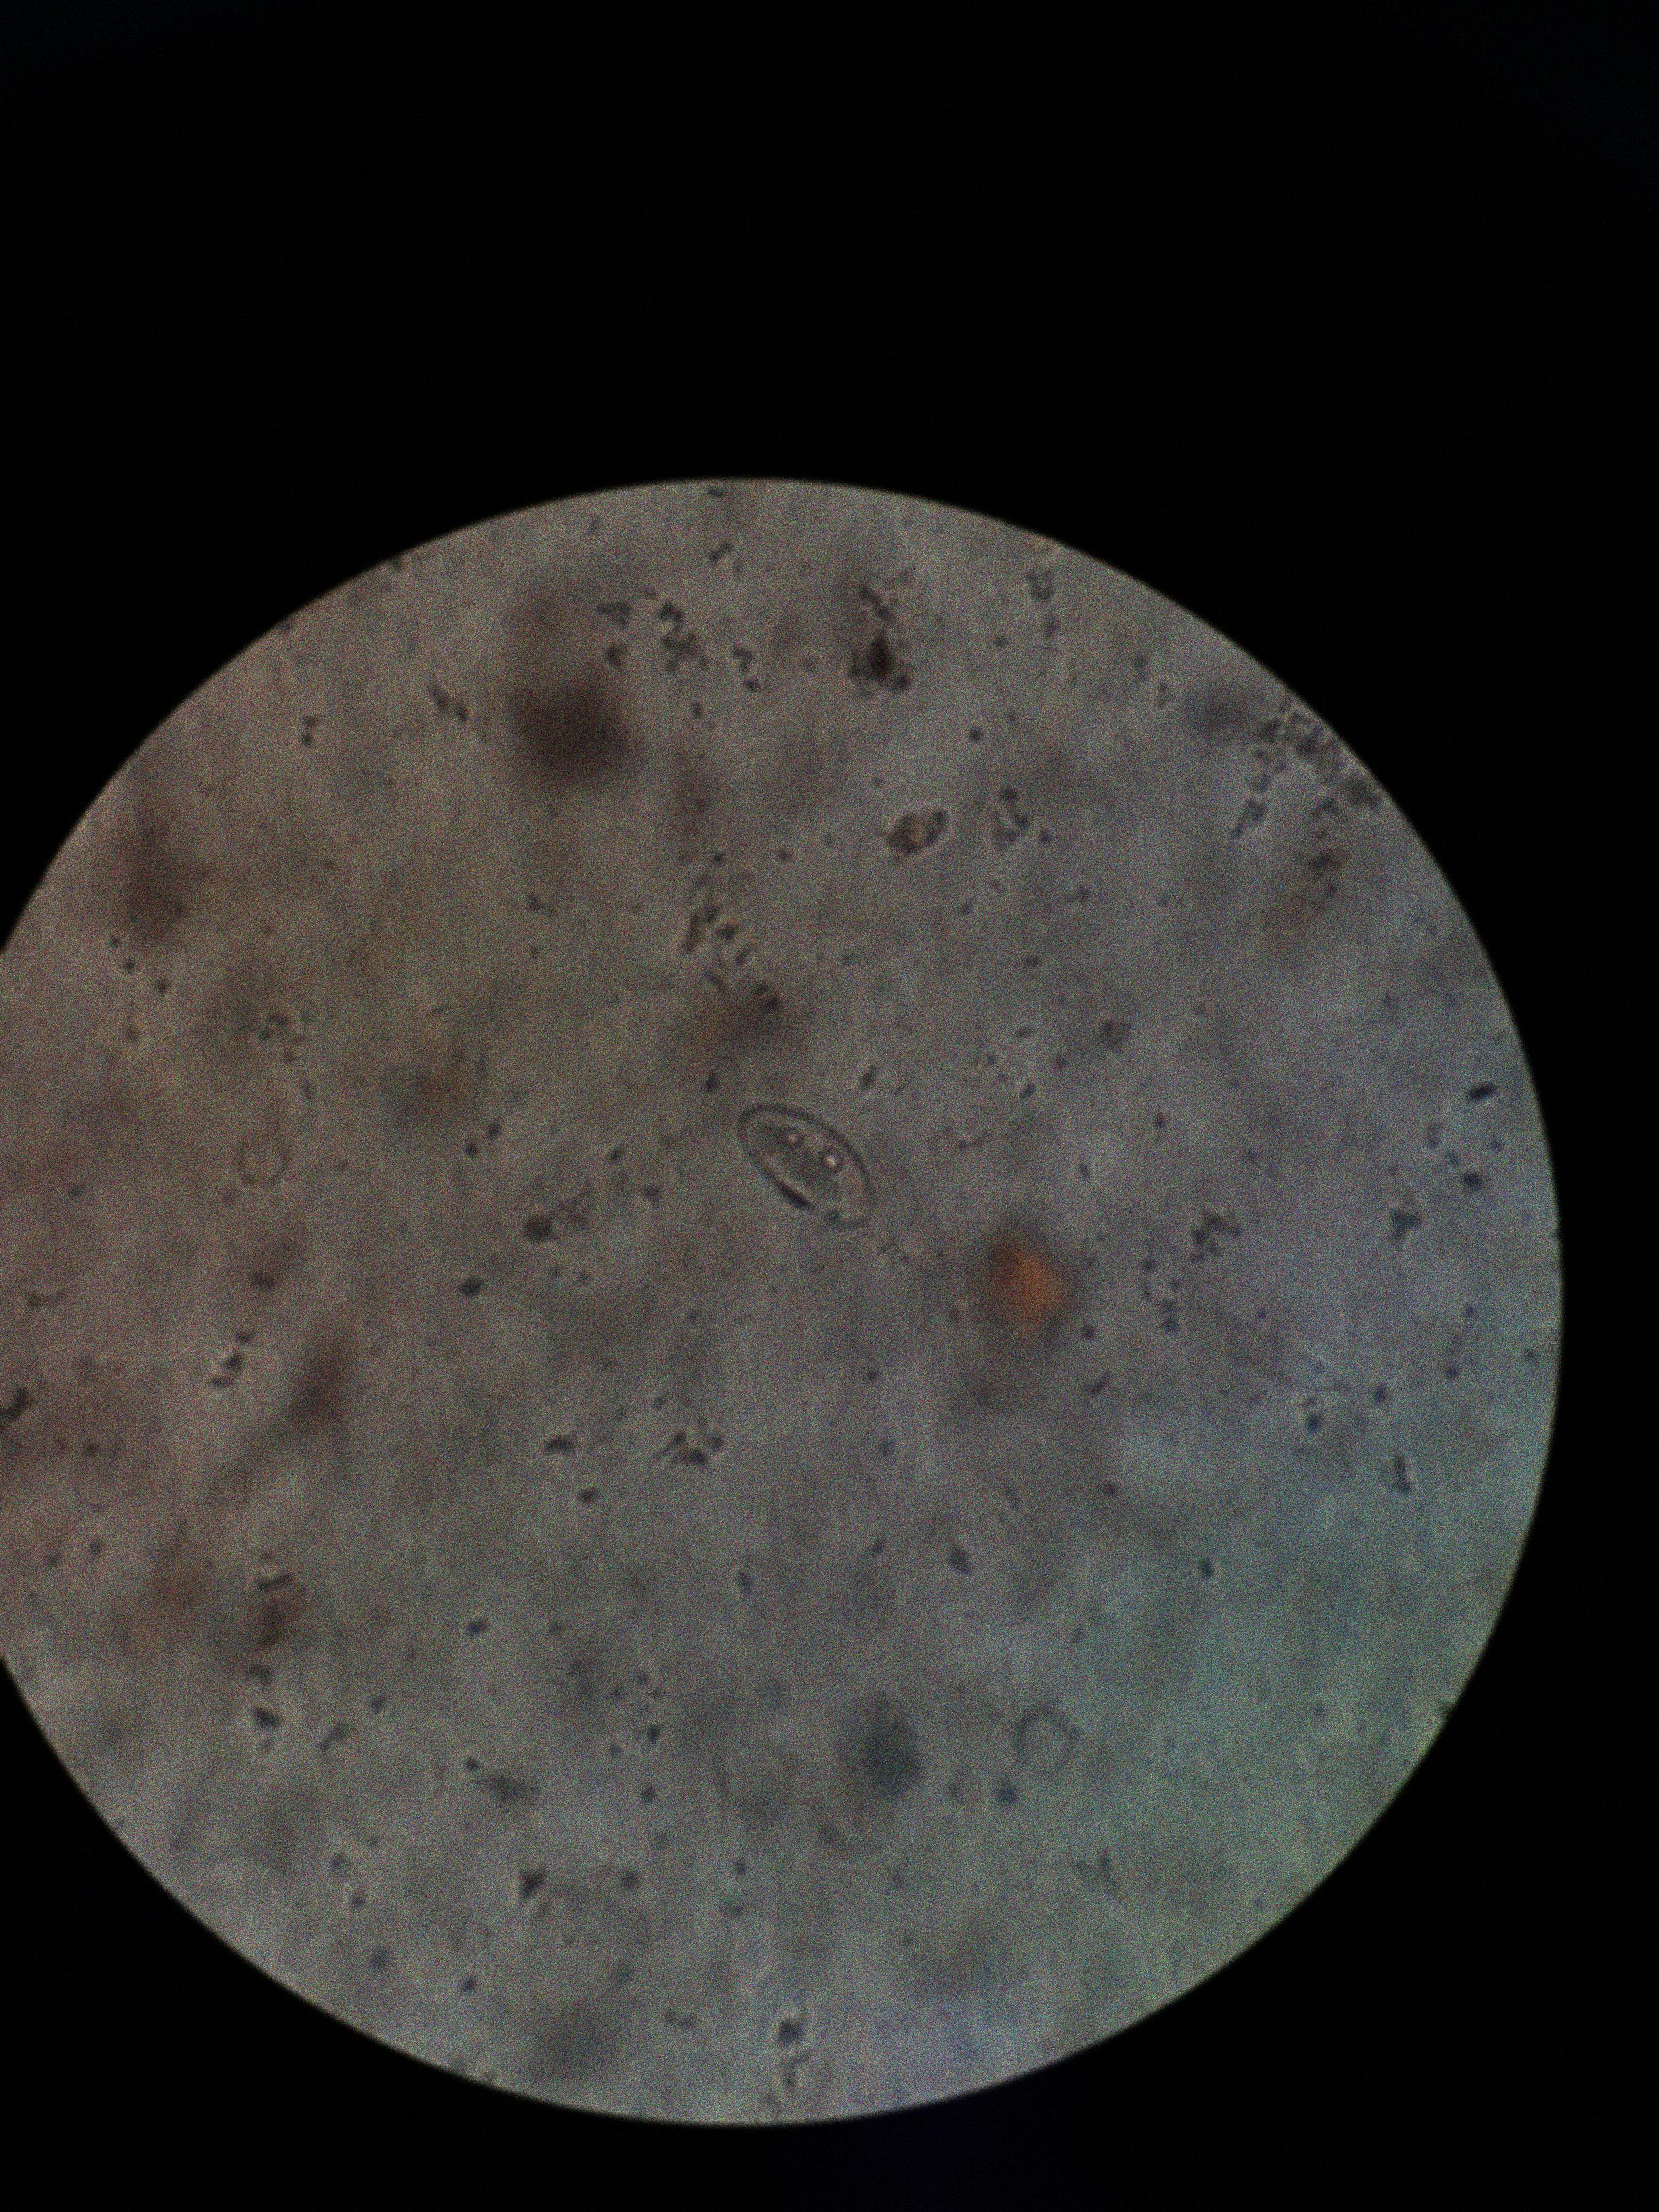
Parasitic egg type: Enterobius vermicularis